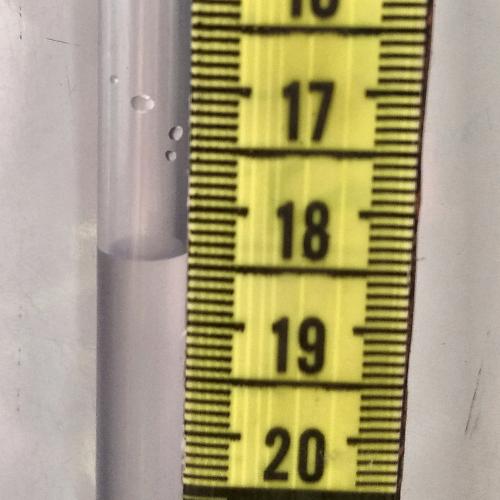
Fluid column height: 18.4 cm